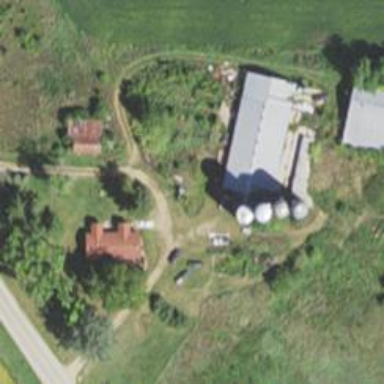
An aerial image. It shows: Silo.